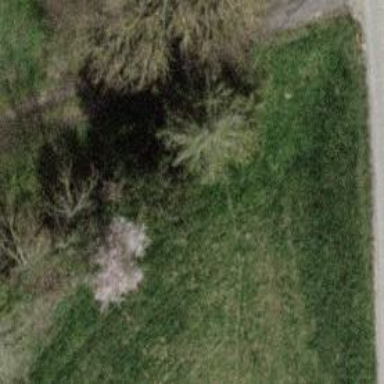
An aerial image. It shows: Evergreen needle-leaved tree.